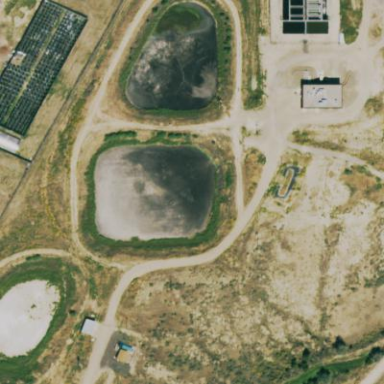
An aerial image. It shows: View of wastewater plant.